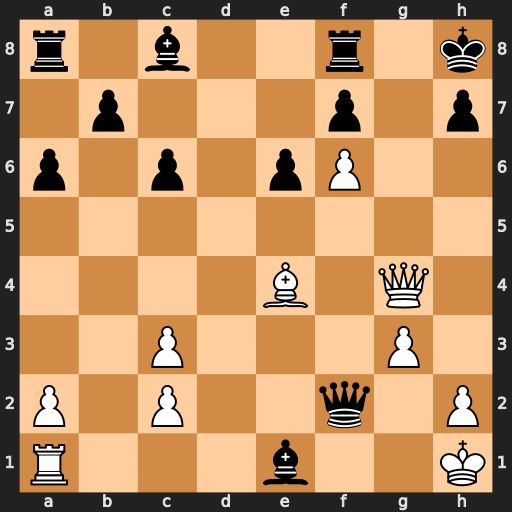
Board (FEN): r1b2r1k/1p3p1p/p1p1pP2/8/4B1Q1/2P3P1/P1P2q1P/R3b2K
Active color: w
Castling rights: -
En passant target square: -
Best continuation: Qg7#